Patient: sex F, age 33
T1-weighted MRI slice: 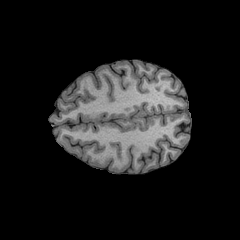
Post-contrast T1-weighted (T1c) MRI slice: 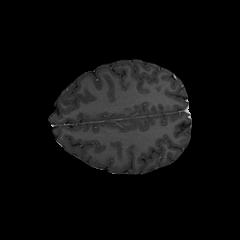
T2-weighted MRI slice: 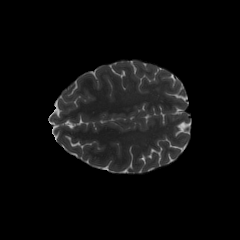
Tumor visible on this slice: no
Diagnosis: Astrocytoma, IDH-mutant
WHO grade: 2